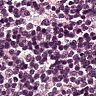
Metastatic tissue present: no